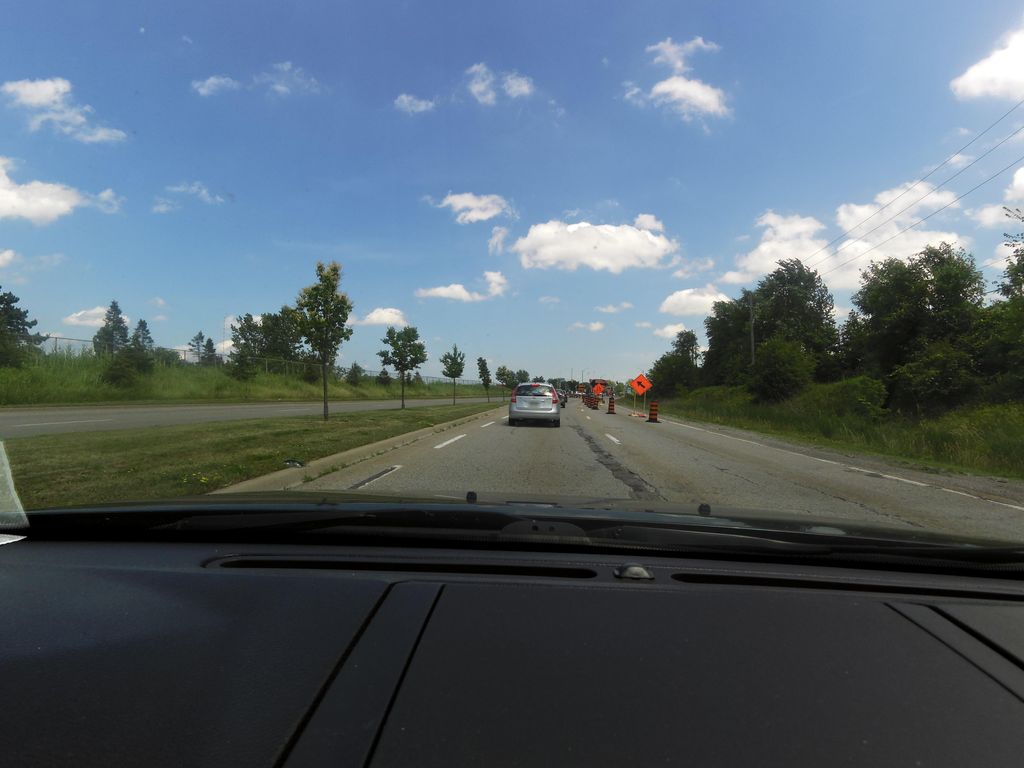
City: hamilton